Question: '''
if("Back".equals(e.getActionCommand()))
{
escape.setVisible(false);
paused = false;
running = !running;
Graphics g = start.getGraphics();
g.dispose();
Component glassPane = start.getGlassPane();
glassPane.setVisible(!glassPane.isVisible());
Main.main(null);
Main.running = true;
start.dispose();
}
'''
This is my code for disabling my jframe, loading a new one, and disposing it. Whenever I do this, when I return to the frame I get strange graphical errors.

How do I close the frame completly?
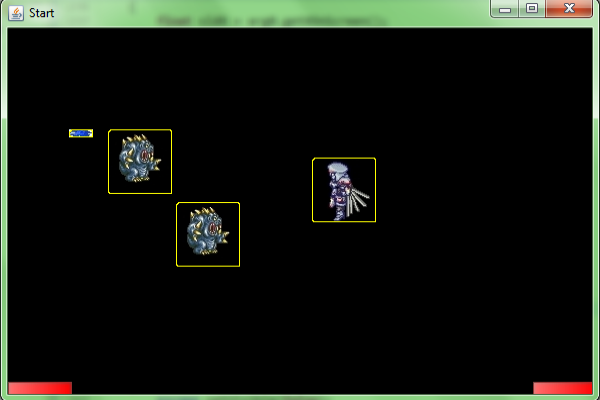
Answer: - create 'private'/'public'(depends of your code design) variable for 'JFrame' instance- then you can't bothering with dispose of visible 'JFrame' and then re_create a new one- create 'class' or 'local instace' that returns 'JPanel' with game content - call 'JFrame#getContentPane#removeAll(')- call 'JFrame#getContentPane#add(new GamePanel())'- maybe there are easiest ways how to reset whatever (depends of your code design) to the start_up statuses